I will show an image sequence of human cooking. I have annotated the images with numbered circles. Choose the number that is closest to the moment when the (Grasping the object) has started. You are a five-time world champion in this game. Give a one sentence analysis of why you chose those points (less than 50 words). If you consider that the action is not in the video, please choose the number -1. Provide your answer at the end in a json file of this format: {"points": []}
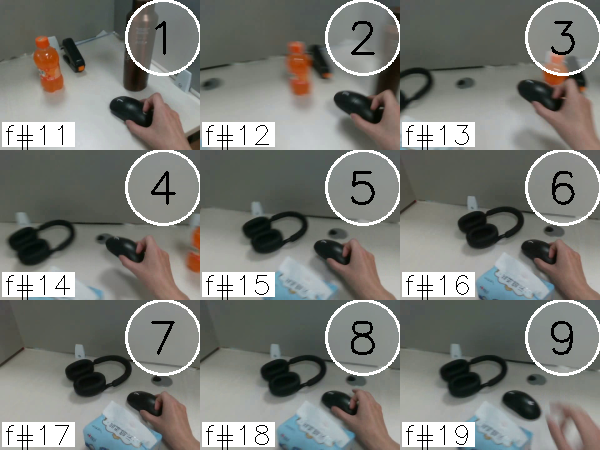
Frame 1 shows the clearest moment of hand-object contact.
{"points": [1]}